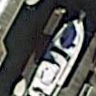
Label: Civil_yacht